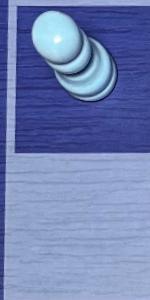
Label: Empty